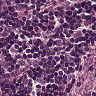
Metastatic tissue present: no